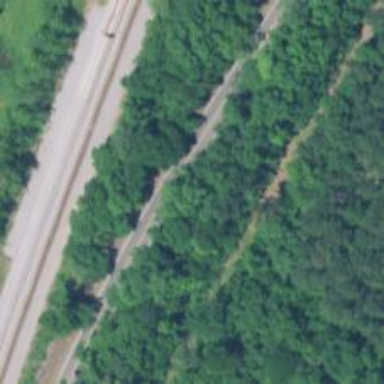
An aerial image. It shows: Culvert tunnel.